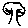
Label: tree